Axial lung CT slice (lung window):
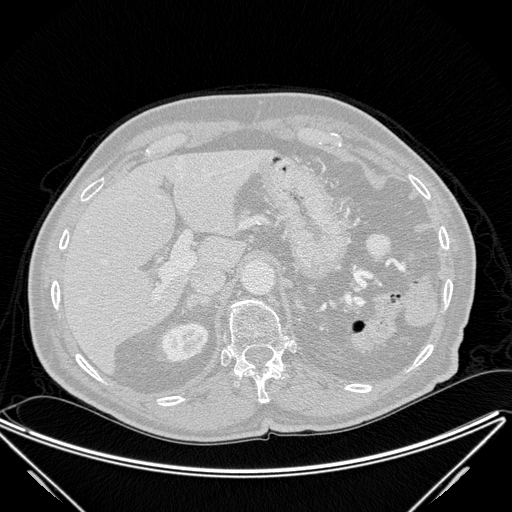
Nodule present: no